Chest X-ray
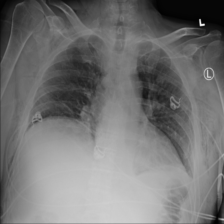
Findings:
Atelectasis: negative
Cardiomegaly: negative
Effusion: negative
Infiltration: negative
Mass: negative
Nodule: negative
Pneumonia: negative
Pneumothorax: negative
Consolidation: negative
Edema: negative
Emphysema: positive
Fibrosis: negative
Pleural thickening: negative
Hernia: negative